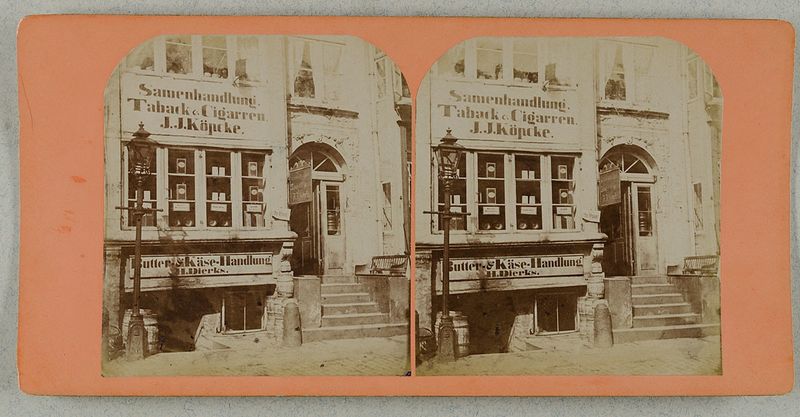
Titel: Hamburg, Rödingsmarkt 51/ 52. Portal des Stammhauses Johann Köpckes
Künstler: Johann Jacob Köpcke
Standort: Hamburg
Institution: Museum für Kunst und Gewerbe Hamburg
Schlagwörter: haus, alt, architektur, bild, fassade, geschäft, laden, fotografie, photographie, wohnhaus, butter, käse, tabak, architekturfotografie, etagenhaus, früher, albumin, zigaretten, nostalgie, stereofotografie, zigarren, historische, stereophotographie, architekturphotographie, bildwerke, angewandte und bildende kunst, hessische systematik, schwarzweißpositivverfahren, silbersalzverfahren, schwarzweißfotografie, gebäude, örtlichkeit, straße, stätte, wohngebäude, straßen, plätze, albuminpapier, stereoskopische, stereoskopisches, samenhandlung, cigarren, köpcke